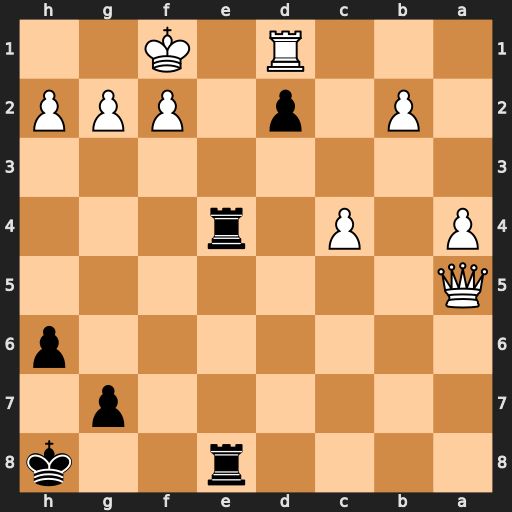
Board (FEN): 4r2k/6p1/7p/Q7/P1P1r3/8/1P1p1PPP/3R1K2
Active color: b
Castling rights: -
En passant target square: -
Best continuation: Re1+ Rxe1 Rxe1#